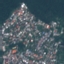
Land use / land cover: Residential